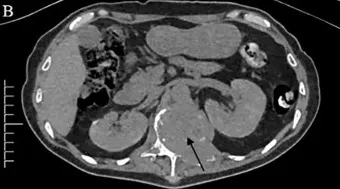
Lumbar computed tomography (CT) showed. Expansive bone destruction in the vertebrae, and ,appendages of the 11th thoracic vertebra (white arrow).
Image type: radiology (ct)